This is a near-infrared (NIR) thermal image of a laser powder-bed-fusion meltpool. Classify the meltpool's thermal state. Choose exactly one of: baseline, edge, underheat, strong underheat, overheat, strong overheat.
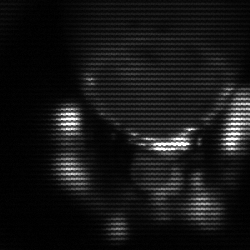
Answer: edge